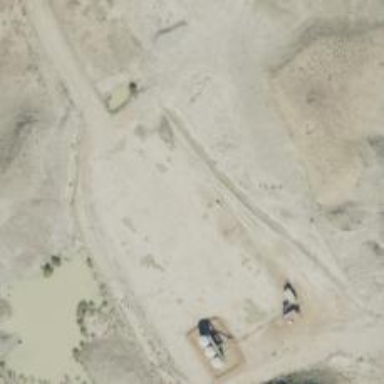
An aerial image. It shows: Petroleum well.